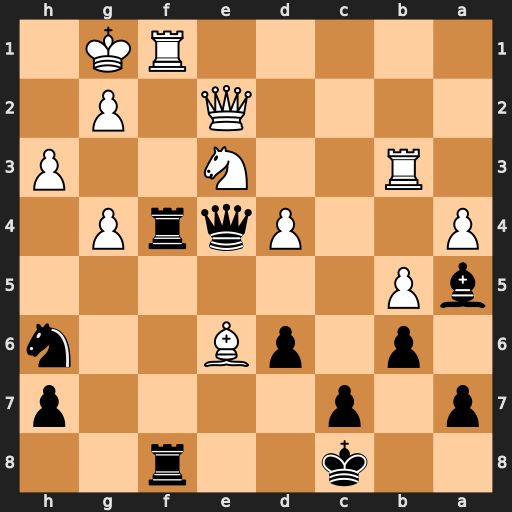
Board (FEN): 2k2r2/p1p4p/1p1pB2n/bP6/P2PqrP1/1R2N2P/4Q1P1/5RK1
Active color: b
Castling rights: -
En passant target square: -
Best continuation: Qxe6 Rxf4 Rxf4